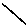
Label: line